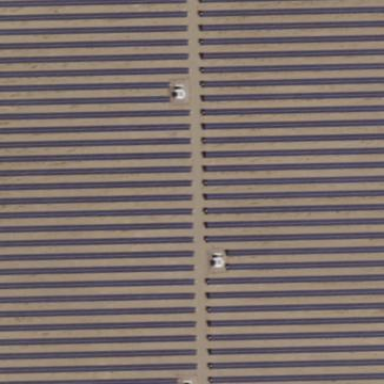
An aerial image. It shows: Solar power plant with photovoltaic technology surrounded by fence.